Question: I'm working on a project which involves scraping from the major search engines (to be more specific - checking page rank and finding similar pages). With curl I'm calling the search engine, then with a single I'm getting all of the results in an array. I don't have any problems with Google and Bing, but when I wrote the script for Yahoo it worked, but it has a bug.
I'm testing with search for "autobedrijf" in the Netherlands. I have 100 results on the page, but I end up with only 74 of them in the result array. I copied the regex to <URL>, inserted the Yahoo's page source and there it matches all the 100 results.
These are from Yahoo:

but in the array I'm getting:
-ledensite
-Home Page
-Welkom bij autobedrijf Tolsma Exmorra
-etc.
Which means that after "Home Page" it skips 3 results. I tried to find any difference between results 5 and 6 (the last skipped and the next one), but I didn't find any reason not to match the 5th one.
This is the script:
'''
$pattern = '@<div>\s*<h3>\s*<a[^<>]*\shref="([^*"]*\*\*)*([^<>]*)">
([^<>]*(<b>[^<>]*</b>)*[^<>]*(<wbr>)*[^<>]*)</a>\s*</h3>\s*</div>@siU';
preg_match_all($pattern, $result['EXE'], $matches);
'''
The Yahoo page source for those two results looks like this:
'''
<li><div class="res"><div><h3><a dirtyhref="http://nl.wrs.yahoo.com
/_ylt=A7x9Qb3rKqxN1XYA1PhzKAx.;_ylu=X3oDMTBydXF0bjc3BHNlYwNzcgR
wb3MDNQRjb2xvA2lyZAR2dGlkAw--/SIG=11n0lgcgp/EXP=<PHONE>/**http%3a
//www.autobedrijfgreijmans.nl/" class="yschttl spt"
href="http://nl.wrs.yahoo.com/_ylt=A7x9Qb3rKqxN1XYA1PhzKAx.;
_ylu=X3oDMTBydXF0bjc3BHNlYwNzcgRwb3MDNQRjb2xvA2lyZAR2dGlkAw--/SIG
=11n0lgcgp/EXP=<PHONE>/**http%3a//www.autobedrijfgreijmans.nl/">
<b>Autobedrijf</b> Greijmans Weert - Toyota <wbr>Specialist Occasions
APK</a></h3></div><div class="abstr">In het databestand van
<b>Autobedrijf</b> Greijmans vindt u zeer eenvoudig tweedehands auto's,
bedrijfswagens, klassiekers. Kijk snel op onze website</div><span
class="url">www.<b>autobedrijfgreijmans.nl</b></span> - <a
href="http://nl.wrs.yahoo.com/_ylt=A7x9Qb3rKqxN1XYA1fhzKAx./SIG=
186dh8afd/EXP=<PHONE>/**http%3a//74.6.239.67/search/cache%3fei=
UTF-8%26p=autobedrijf%26n=100%26va_vt=any%26vo_vt=any%26vp_vt
=any%26vst=0%26vf=all%26vm=p%26u=www.autobedrijfgreijmans.nl/
%26w=autobedrijf%26d=IxshPvbJWijU%26icp=1%26.intl=nl%26sig=yI6R7vJN31J
T92YKlVnT1g--">In de cache</a></div></li>
<li><div class="res"><div><h3><a dirtyhref="http://nl.wrs.yahoo.com
/_ylt=A7x9Qb3rKqxN1XYA1vhzKAx.;_ylu=X3oDMTBybWh0ZnN2BHNlYwNzcgRwb3MDNg
Rjb2xvA2lyZAR2dGlkAw--/SIG=11l17c21h/EXP=<PHONE>/**http%3a//www.
autobedrijf-tolsma.nl/" class="yschttl spt" href="http://www.autobedrijf
-tolsma.nl/">Welkom bij <b>autobedrijf</b> Tolsma Exmorra</a></h3></div>
<div class="abstr">Welkom op de vernieuwde website van <b>autobedrijf</b>
Tolsma Exmorra incl.digitale showroom <b>...</b> Welkom bij <b>autobedrijf
</b> tolsma. Op deze site nodigen wij U uit een <b>...</b></div><span
class="url">www.<b>autobedrijf-tolsma.nl</b></span> - <a href="http://nl.
wrs.yahoo.com/_ylt=A7x9Qb3rKqxN1XYA1_hzKAx./SIG=1840la9c5/EXP=<PHONE>/
**http%3a//74.6.239.67/search/cache%3fei=UTF-8%26p=autobedrijf%26n=100
%26va_vt=any%26vo_vt=any%26vp_vt=any%26vst=0%26vf=all%26vm=p%26u=
www.autobedrijf-tolsma.nl/%26w=autobedrijf%26d=YBZQIvbJWlDf%26icp=1%26.
intl=nl%26sig=zRU95PdBOTfII93dZ411ZA--">In de cache</a></div></li>
'''
I'm stuck on that for more than 5 hours already and I can't figure out why 'preg_match_all'.
If it matters - I'm testing on Windows with Apache and PHP 5.3.5.
Any advices are welcome, I can provide extra examples and testing code if you're interested.
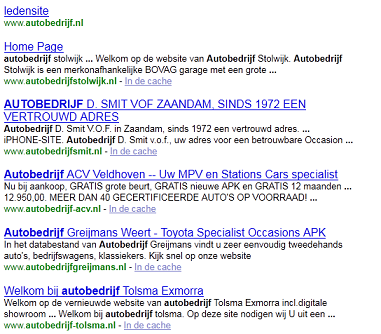
Answer: An unpolished starting point:
'''
<?php
$url = 'http://nl.search.yahoo.com/search?p=autobedrijf&toggle=1&cop=mss&ei=UTF-8&fr=yfp-t-732';
$html = file_get_contents($url);
$doc = new DOMDocument;
libxml_use_internal_errors(TRUE);
$doc->loadHTML($html);
libxml_use_internal_errors(FALSE);
$titles = $doc->getElementsByTagName('h3');
foreach($titles as $t){
echo $t->nodeValue . PHP_EOL;
}
?>
'''